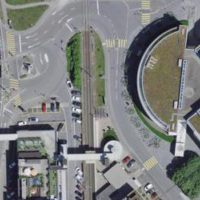
EUNIS habitat code: 54
Species observed at this site:
Geum urbanum
Centaurea scabiosa
Echium vulgare